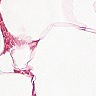
Metastatic tissue present: no